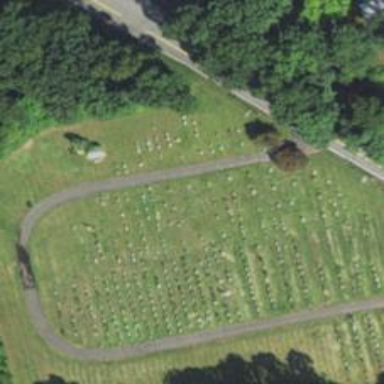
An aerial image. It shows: Cemetery area categorized as cemetery.